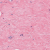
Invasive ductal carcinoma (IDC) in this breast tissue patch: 0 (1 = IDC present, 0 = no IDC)